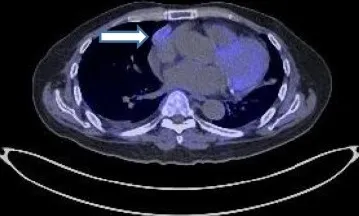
18FDG & 68Ga-DOTATATE positron emission tomography (PET)/CT at presentation demonstrating a right anterior mediastinal mass of 3.3 cm x 1.2 cm, with mild dual-tracer avidity. B, image with 68Ga-DOTATATE tracer.
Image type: radiology (pet)